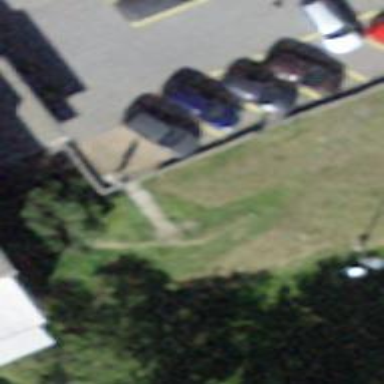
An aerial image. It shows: Charging station.